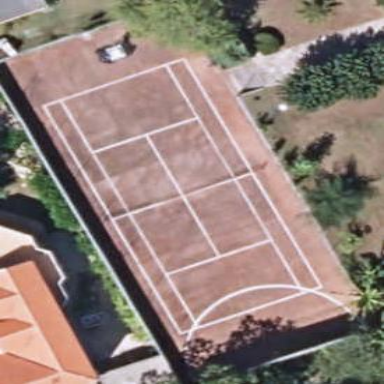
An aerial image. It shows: Tennis court on pitch designated for leisure land.